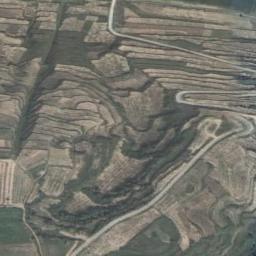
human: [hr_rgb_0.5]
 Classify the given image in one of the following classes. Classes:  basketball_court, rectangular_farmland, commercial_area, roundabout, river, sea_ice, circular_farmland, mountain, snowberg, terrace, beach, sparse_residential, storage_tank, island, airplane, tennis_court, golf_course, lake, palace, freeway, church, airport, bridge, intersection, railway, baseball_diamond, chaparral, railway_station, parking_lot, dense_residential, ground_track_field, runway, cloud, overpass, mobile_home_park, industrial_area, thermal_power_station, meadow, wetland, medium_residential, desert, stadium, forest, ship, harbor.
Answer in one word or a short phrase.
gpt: terrace